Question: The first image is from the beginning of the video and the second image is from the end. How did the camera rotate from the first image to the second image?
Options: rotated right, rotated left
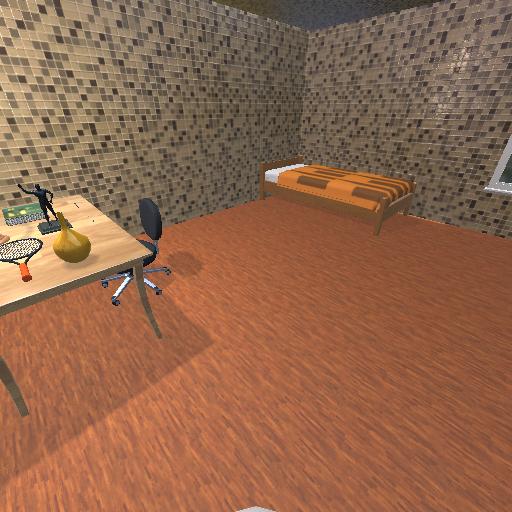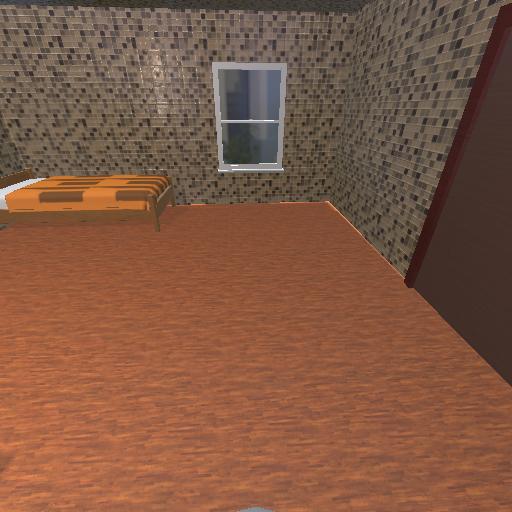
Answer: rotated right